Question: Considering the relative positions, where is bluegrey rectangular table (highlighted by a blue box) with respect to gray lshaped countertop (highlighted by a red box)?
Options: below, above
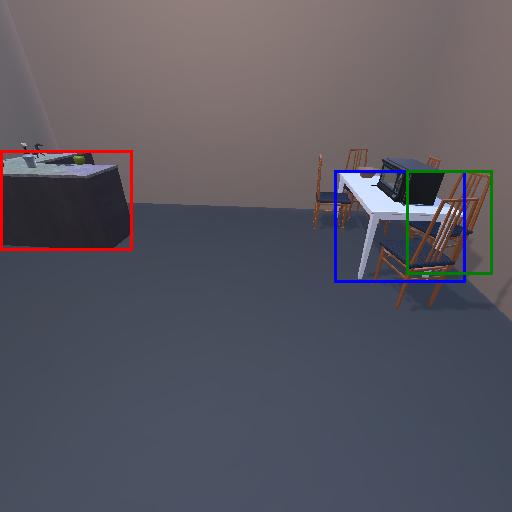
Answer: below